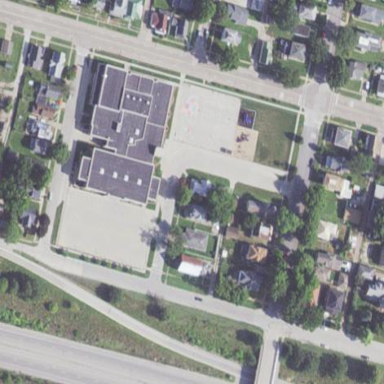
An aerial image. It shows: School.